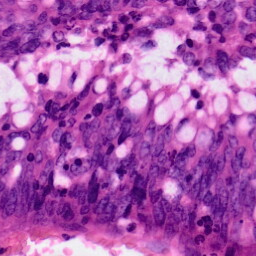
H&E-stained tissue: Colon